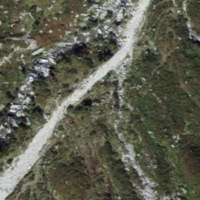
EUNIS habitat code: 31
Species observed at this site:
Campanula barbata